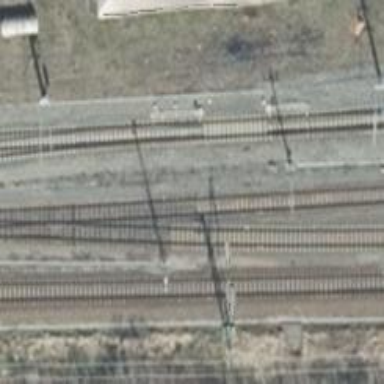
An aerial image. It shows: Railway switch.